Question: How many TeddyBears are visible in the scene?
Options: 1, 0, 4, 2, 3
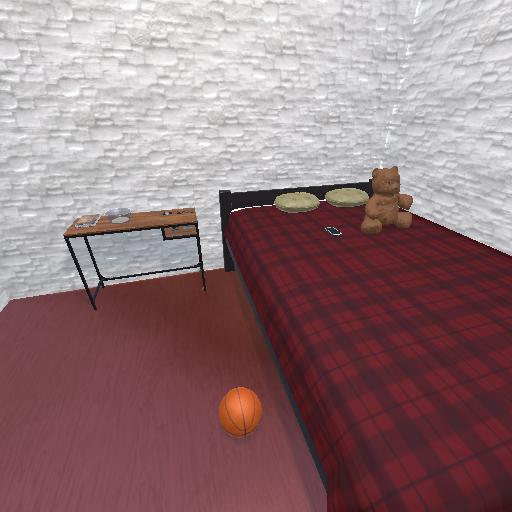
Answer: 1